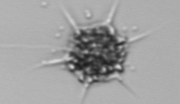
Label: Dictyocha